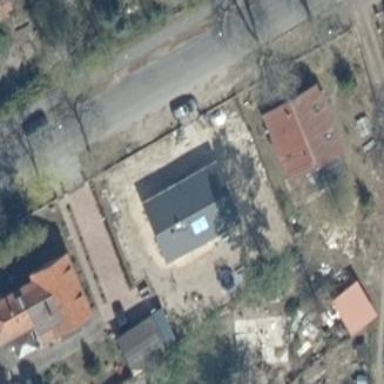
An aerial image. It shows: Detached building.